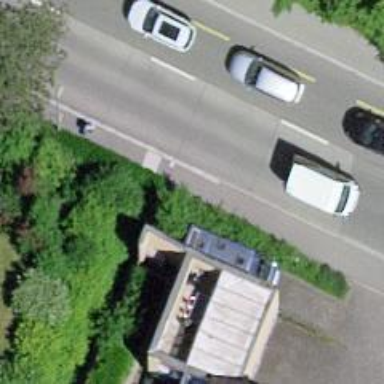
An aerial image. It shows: Platform for public transport on the road.